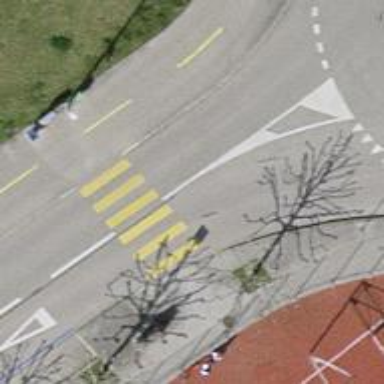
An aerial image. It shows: Zebra crossing on the road.